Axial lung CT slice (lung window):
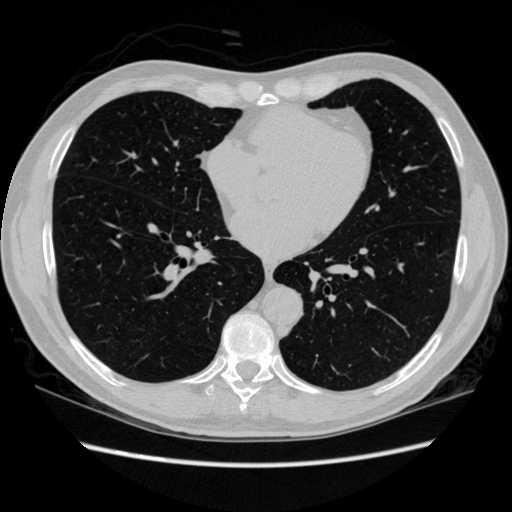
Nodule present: no